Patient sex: M
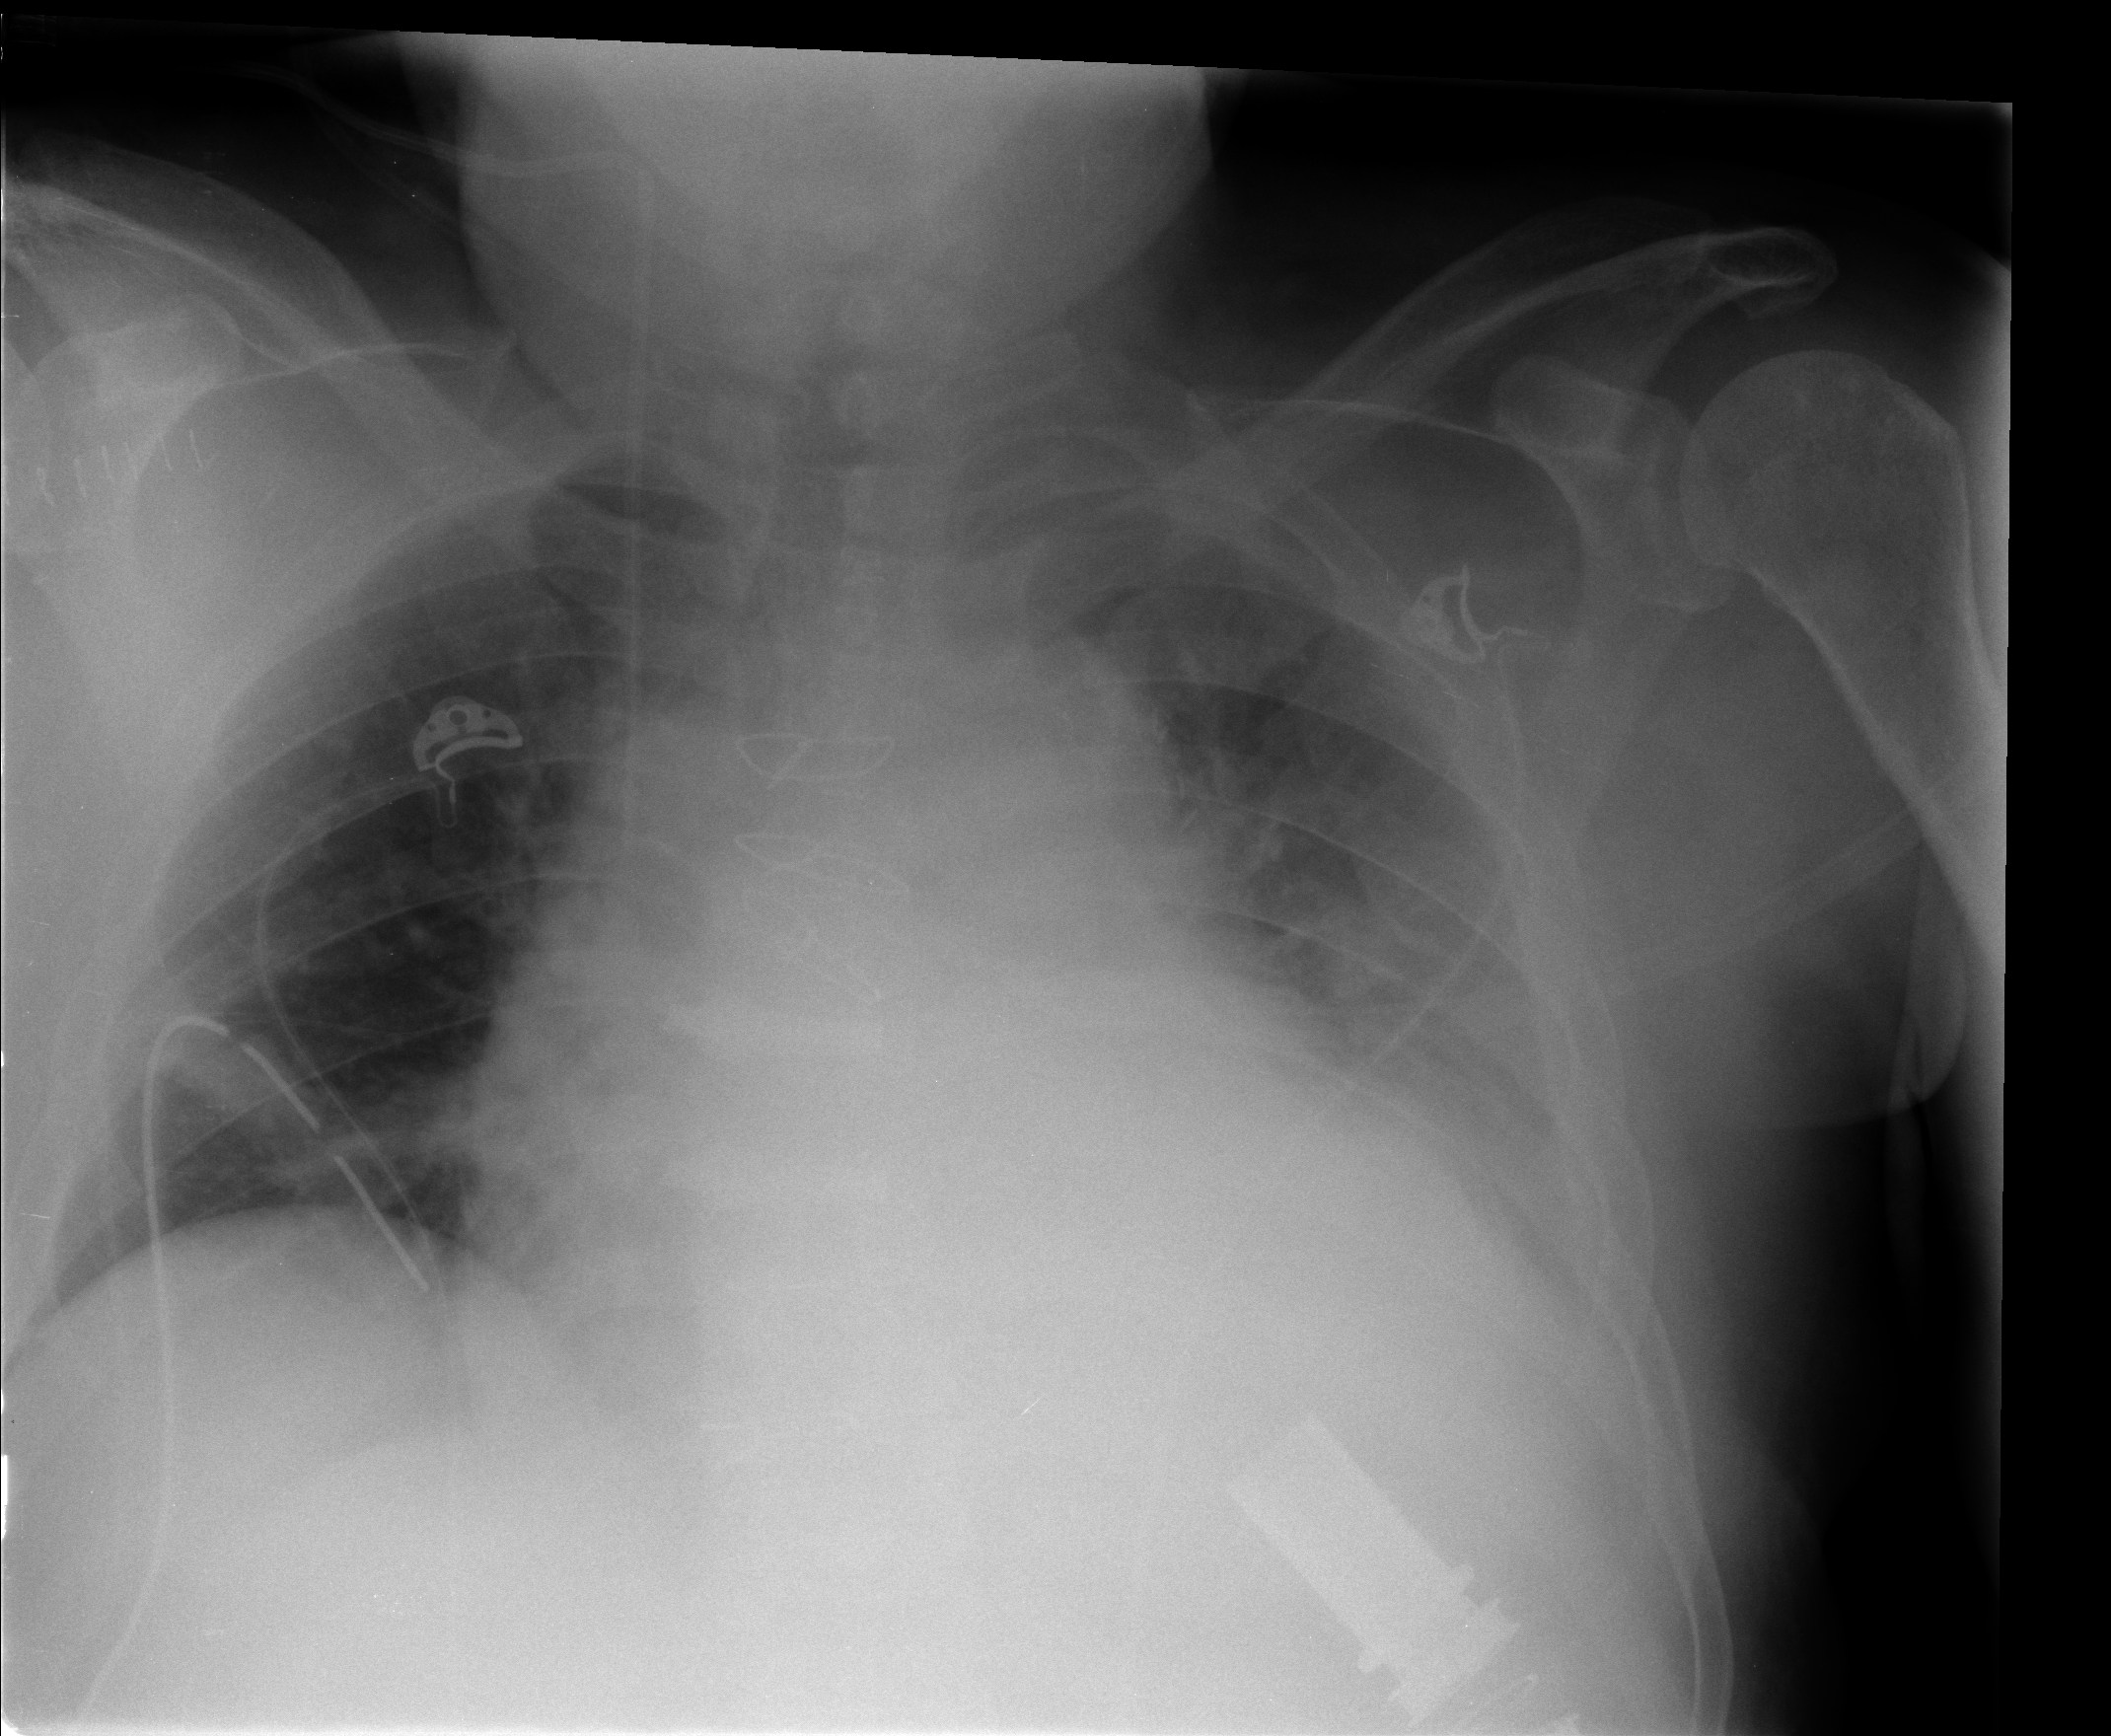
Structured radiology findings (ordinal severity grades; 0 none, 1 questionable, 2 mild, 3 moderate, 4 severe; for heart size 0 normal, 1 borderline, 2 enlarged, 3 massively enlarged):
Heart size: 3
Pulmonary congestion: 2
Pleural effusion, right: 0
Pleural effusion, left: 3
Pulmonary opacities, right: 0
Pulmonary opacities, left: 0
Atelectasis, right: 2
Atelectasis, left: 2